Field crop: maize
Growth stage: 2
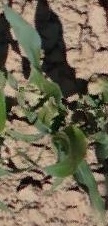
Species: maize